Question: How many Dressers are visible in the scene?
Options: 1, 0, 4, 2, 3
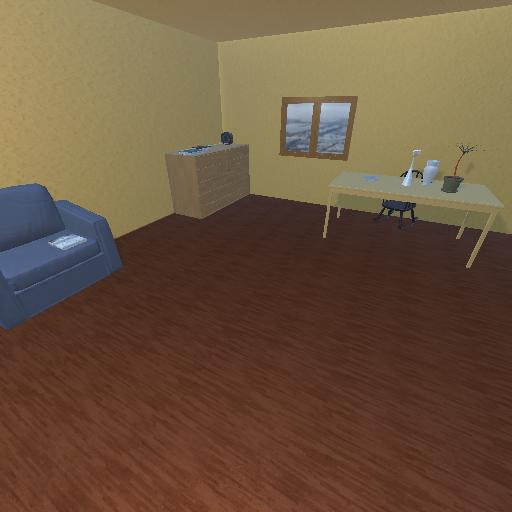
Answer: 1